Question: Currently my 'IntelliJ' shows amongst other things

How do i decide
1. What tool windows are shown
2. Where they are shown
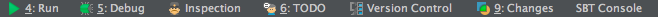
Answer: Those things are called , and you can find them at .
To disable some of them, you can install the plugin <URL> and disable one by one.
You can enable/disable all tool windows in
You can find more information about them <URL>.